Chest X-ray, AP view. Patient: 31 years old, sex F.
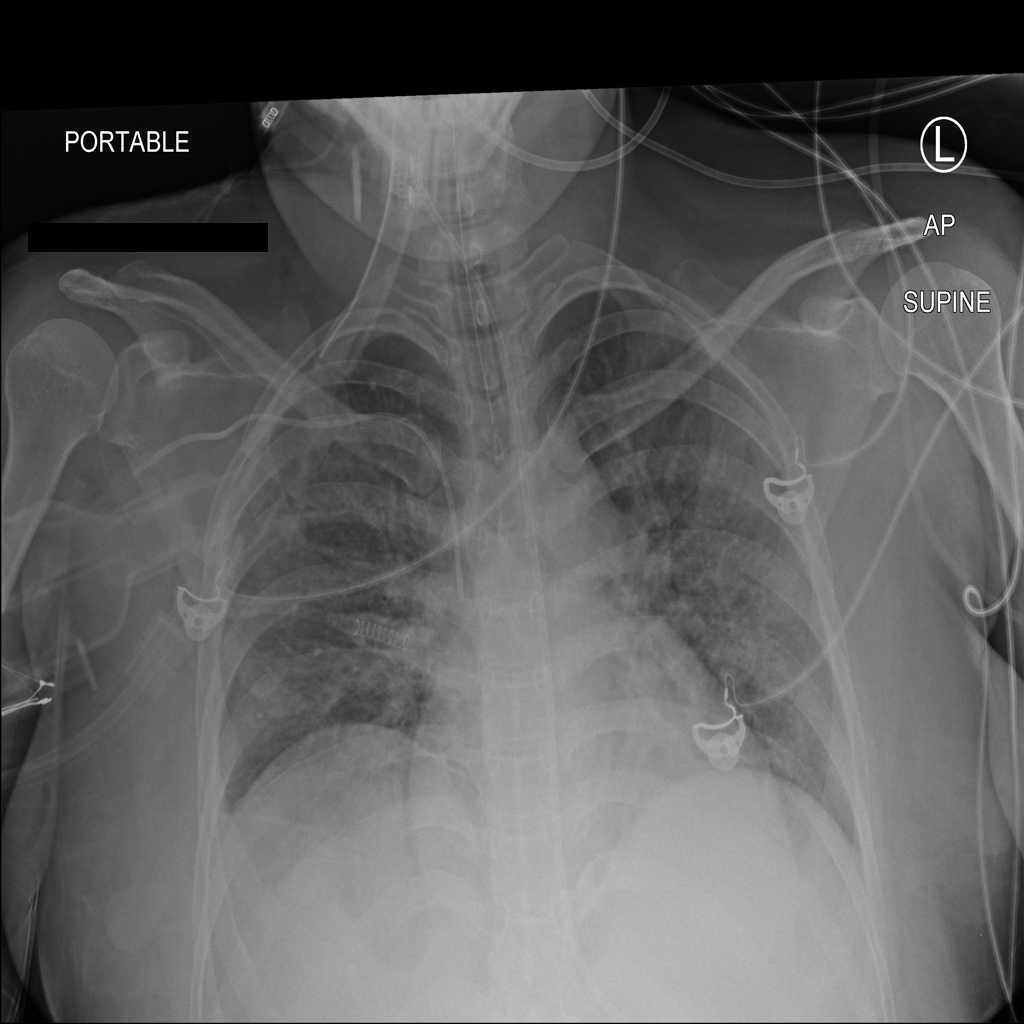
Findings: No Finding